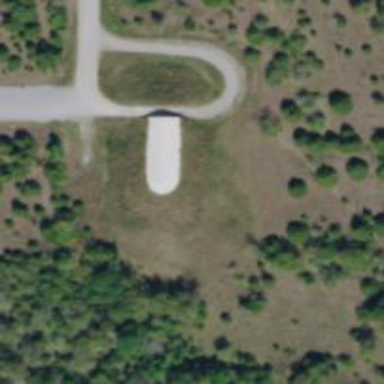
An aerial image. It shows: Military bunker.